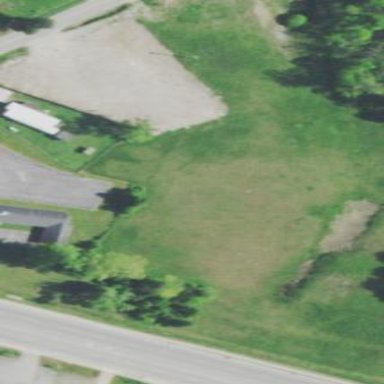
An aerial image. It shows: Area covered with grass.